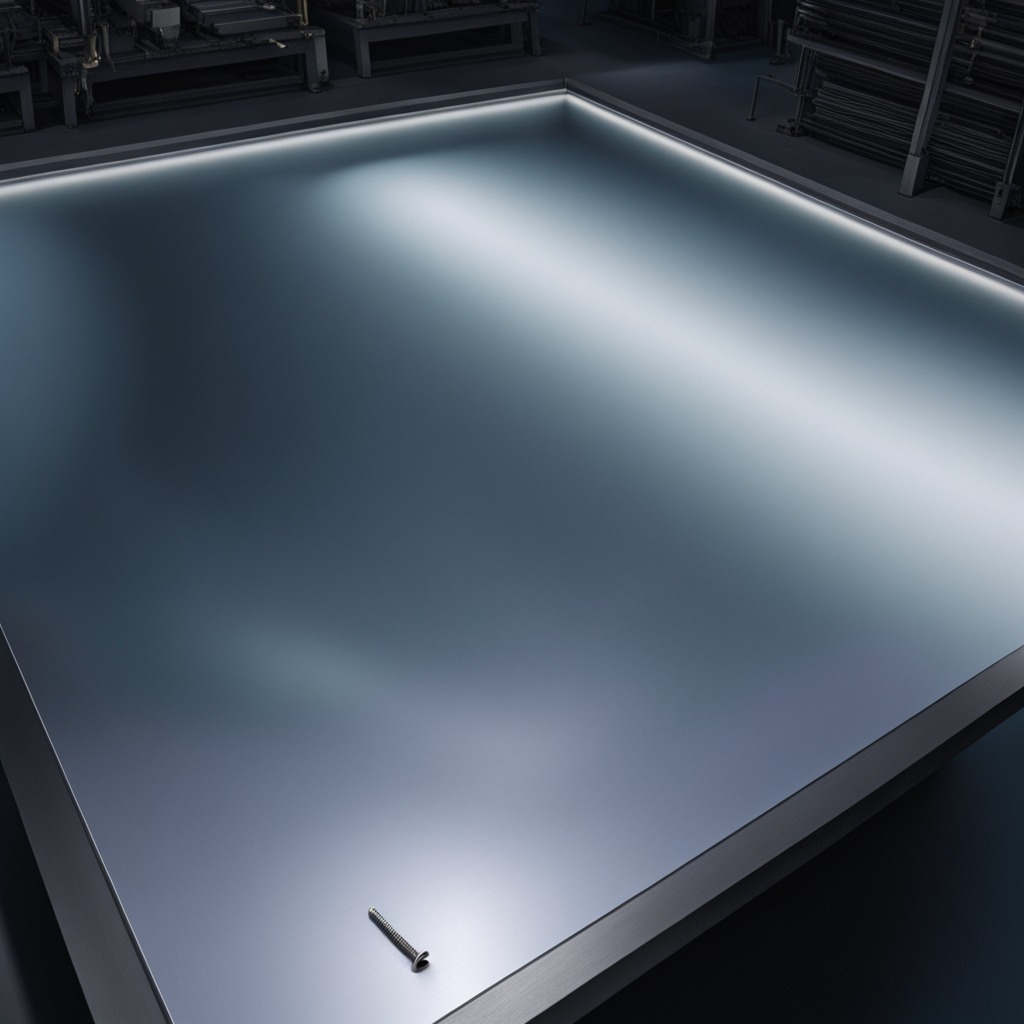
A metal screw is lying on the tabletop.